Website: lowes
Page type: receipt
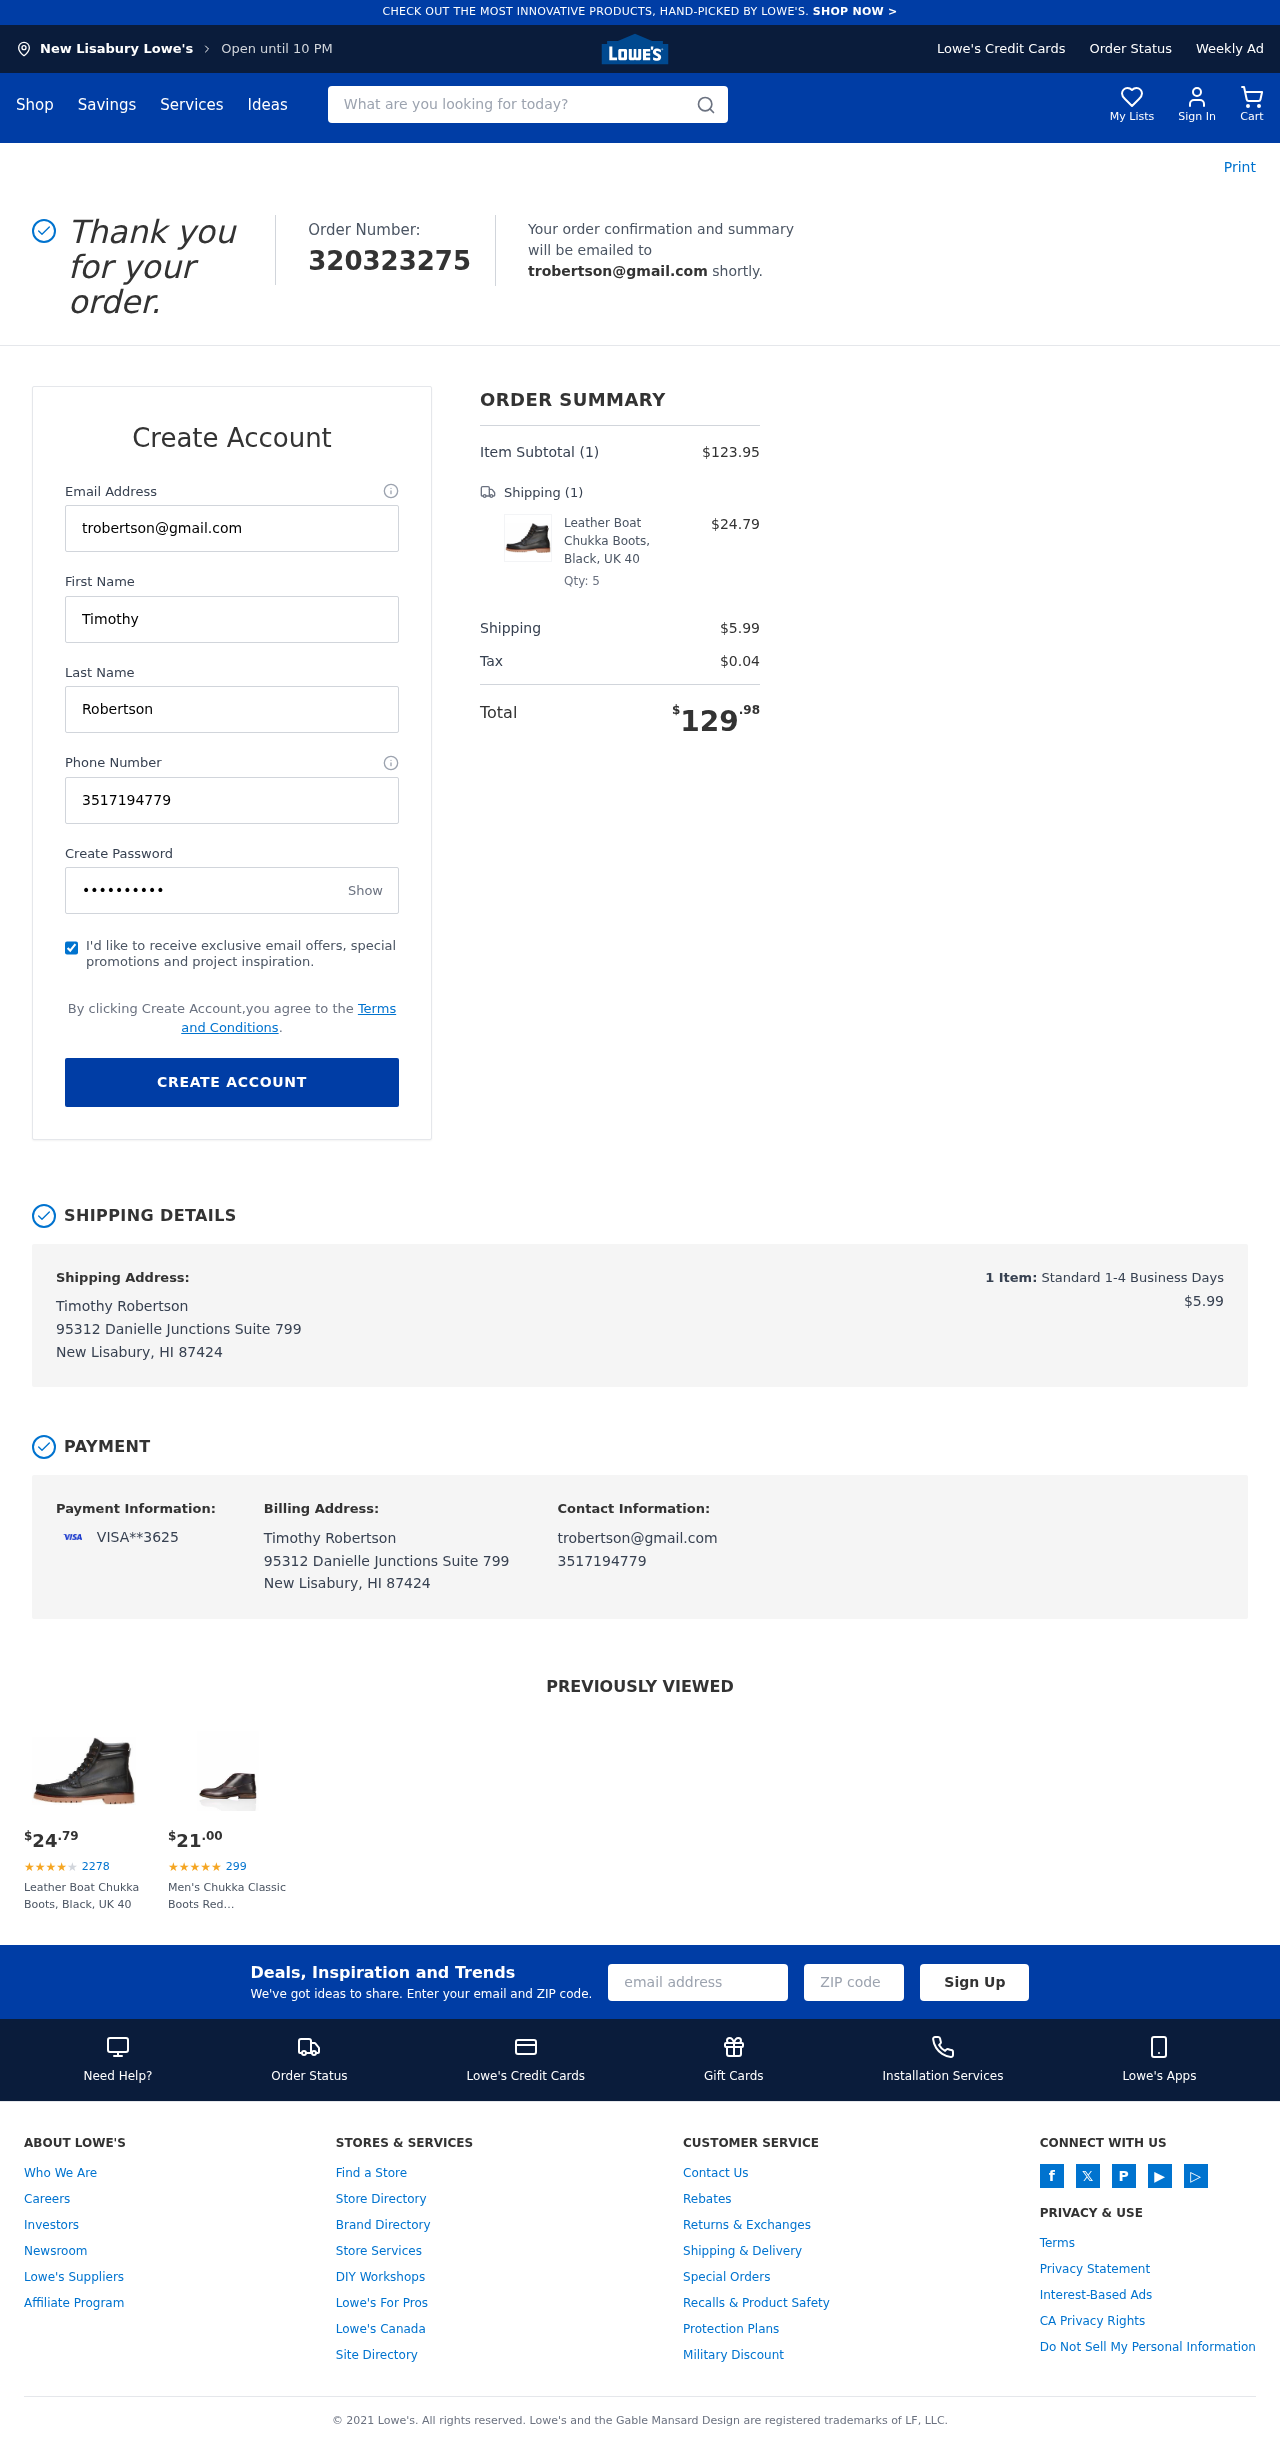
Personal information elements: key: PII_CARD_LAST4
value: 3625
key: PII_CARD_TYPE
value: VISA
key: PII_CITY
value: New Lisabury
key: PII_EMAIL
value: trobertson@gmail.com
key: PII_FULLNAME
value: Timothy Robertson
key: PII_PHONE
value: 3517194779
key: PII_STREET
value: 95312 Danielle Junctions Suite 799
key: PII_FIRSTNAME
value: Timothy
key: PII_LASTNAME
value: Robertson
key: PII_CITY_STATE_ZIP
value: New Lisabury, HI 87424
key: PII_FULLNAME2
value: Timothy Robertson
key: PII_FULLNAME3
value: Timothy Robertson
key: PII_FIRSTNAME2
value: Timothy
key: PII_FIRSTNAME3
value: Timothy
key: PII_LASTNAME2
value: Robertson
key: PII_LASTNAME3
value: Robertson
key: PII_FIRSTNAME_DERIVED
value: Timothy
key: PII_LASTNAME_DERIVED
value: Robertson
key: PII_FULLNAME_DERIVED
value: Timothy Robertson
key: PII_NAME_FULL_DERIVED
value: Timothy Robertson
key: PII_STREET2
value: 95312 Danielle Junctions Suite 799
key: PII_CITY_STATE_ZIP2
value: New Lisabury, HI 87424
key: PII_EMAIL2
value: trobertson@gmail.com
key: PII_EMAIL3
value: trobertson@gmail.com
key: PII_PHONE_LINE
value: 4779
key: PII_PHONE_SUFFIX
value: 4779
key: PII_PHONE2
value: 3517194779
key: PII_PHONE3
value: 3517194779
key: PII_PHONE_NUMERIC
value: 3517194779
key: PII_PHONE_LINE_NUMERIC
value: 4779
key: PII_PHONE_SUFFIX_NUMERIC
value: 4779
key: PII_PHONE2_NUMERIC
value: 3517194779
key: PII_PHONE3_NUMERIC
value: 3517194779
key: PII_PHONE_DIGITS
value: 3517194779
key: PII_PHONE_LAST4
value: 4779
Product elements: key: PRODUCT1_NAME
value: Leather Boat Chukka Boots, Black, UK 40
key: PRODUCT1_PRICE
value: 24.79
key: PRODUCT1_QUANTITY
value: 5
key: PRODUCT2_NAME
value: Men's Chukka Classic Boots Red (Burgundy) 44 EU
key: PRODUCT2_NUM_RATINGS
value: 299
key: PRODUCT2_PRICE
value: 21
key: PRODUCT1_PRICE2
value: $24.79
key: PRODUCT1_RATING2
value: ★
★
★
★
★
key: PRODUCT1_NUM_RATINGS2
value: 2278
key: PRODUCT1_NAME2
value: Leather Boat Chukka Boots, Black, UK 40
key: PRODUCT2_RATING
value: ★
★
★
★
★
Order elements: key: ORDER_ID
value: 320323275
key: ORDER_NUM_ITEMS
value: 1
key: ORDER_SUBTOTAL
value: $123.95
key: ORDER_NUM_ITEMS2
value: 1
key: ORDER_SHIPPING_COST
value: $5.99
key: ORDER_TAX
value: $0.04
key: ORDER_TOTAL
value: $129.98
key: ORDER_NUM_ITEMS3
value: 1
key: ORDER_SHIPPING_COST2
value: $5.99
Search elements: key: HEADER_SEARCH
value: What are you looking for today?